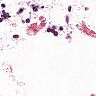
Metastatic tissue present: no